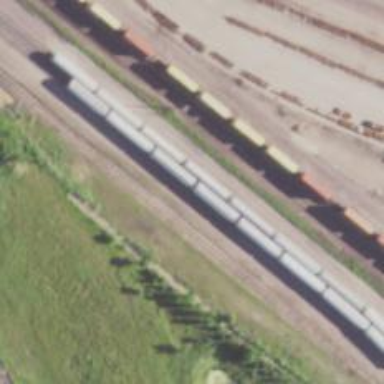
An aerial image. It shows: Railway crossing.